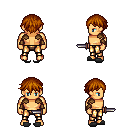
a pixel art fantasy rpg character, male body template, human, tanned skin, leather shoulder armor, gold greaves, brunette short bangs hairstyle, cloth bracers, gray slippers, dagger, four views (front, back, left, right), 2x2 character sprite sheet, small pixel art, hard edges, no anti-aliasing